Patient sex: F
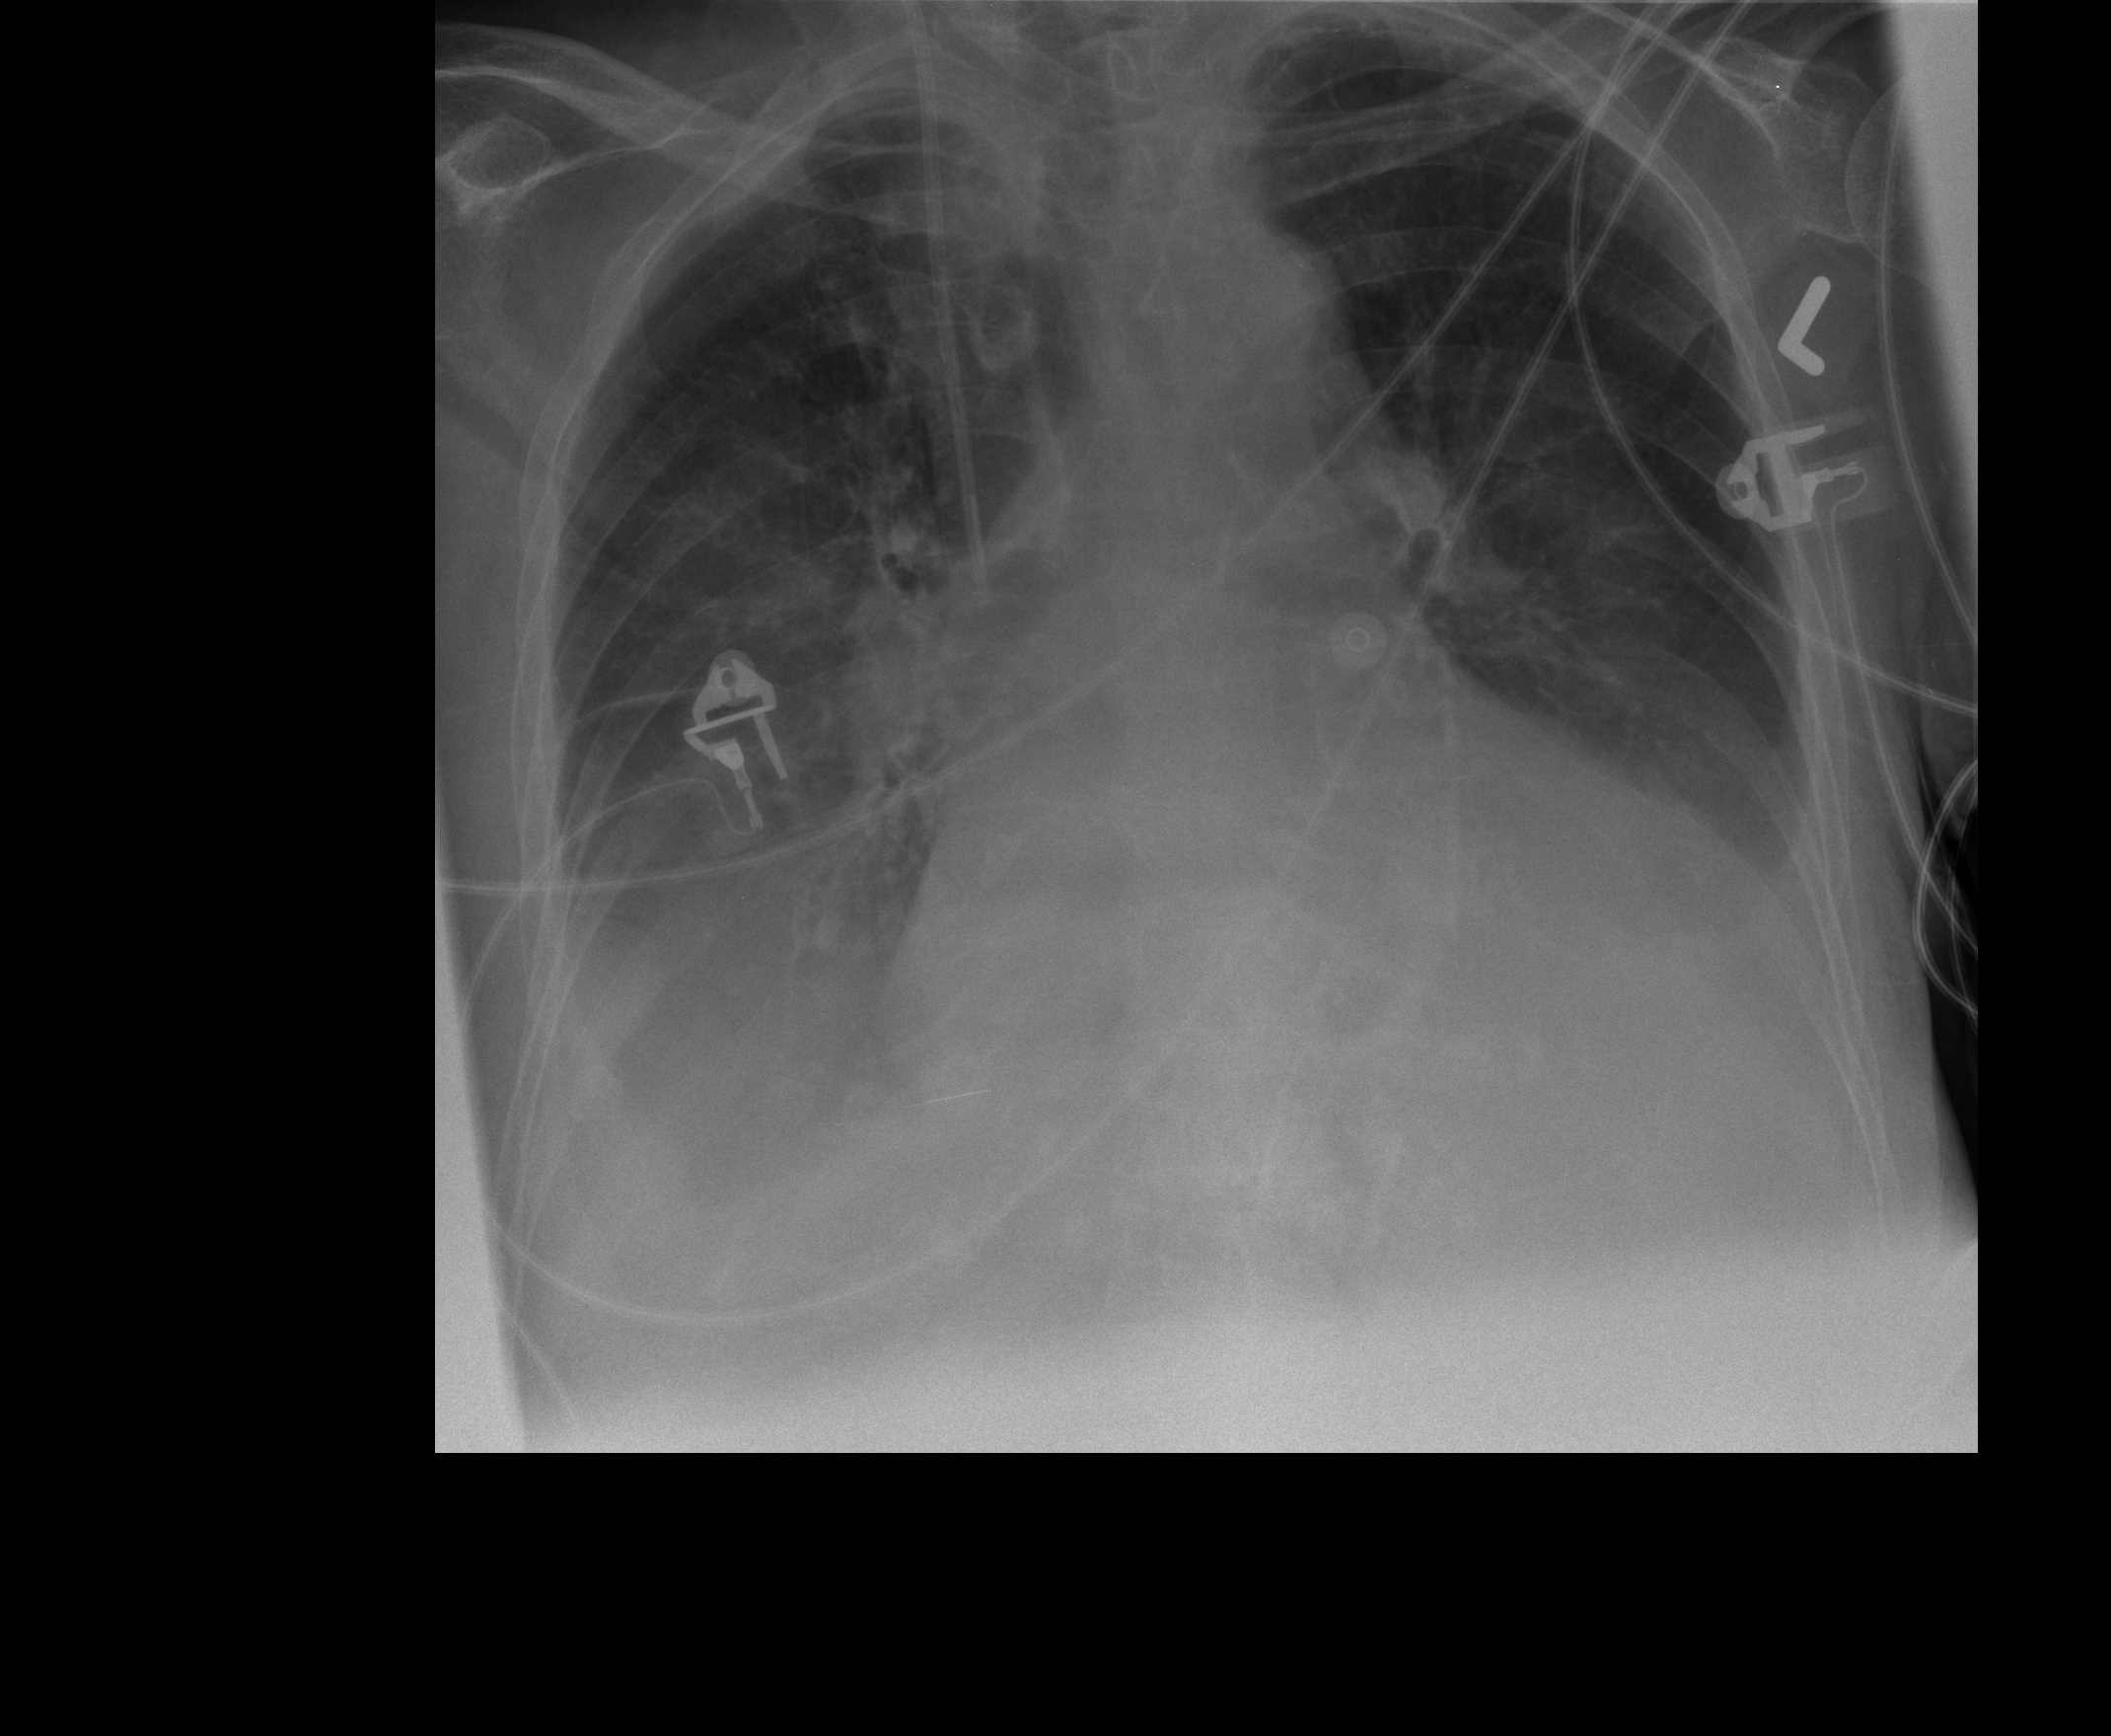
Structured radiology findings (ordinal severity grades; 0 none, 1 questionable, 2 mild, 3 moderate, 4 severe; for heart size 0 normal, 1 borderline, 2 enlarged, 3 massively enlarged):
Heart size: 2
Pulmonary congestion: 1
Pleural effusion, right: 2
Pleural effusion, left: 2
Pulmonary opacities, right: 0
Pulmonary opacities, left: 0
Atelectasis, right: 2
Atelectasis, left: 2